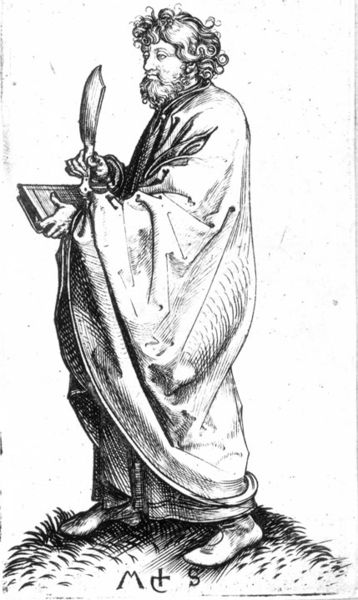
Titel: Apostel Bartholomäus
Künstler: Martin Schongauer
Standort: Karlsruhe
Institution: Staatliche Kunsthalle Karlsruhe
Schlagwörter: hands, priest, religious, robes, sword, white, black, dress, hair, portrait, robe, sleeve, feather, greek, man, mythology, roman, hill, feet, male, stand, grass, drawing, black and white, coat, monochrome, sketch, beard, bearded man, cross, curls, pen, quill, person, human, ancient, cloak, clothes, toga, renaissance, ink, jesus, art, shoes, monk, medieval, god, book, gentleman, academic, standing, biblical, philosophy, library, scholar, mustache, poet, knife, philosopher, thinker, bare feet, author, s, curly hair, curly, writer, t, guy, thumb, m, habit, scribe, disciple, mound, dude, wise, frock, novel, mn, feath, swrod, coab, learned, mts, quil, draeing, beta